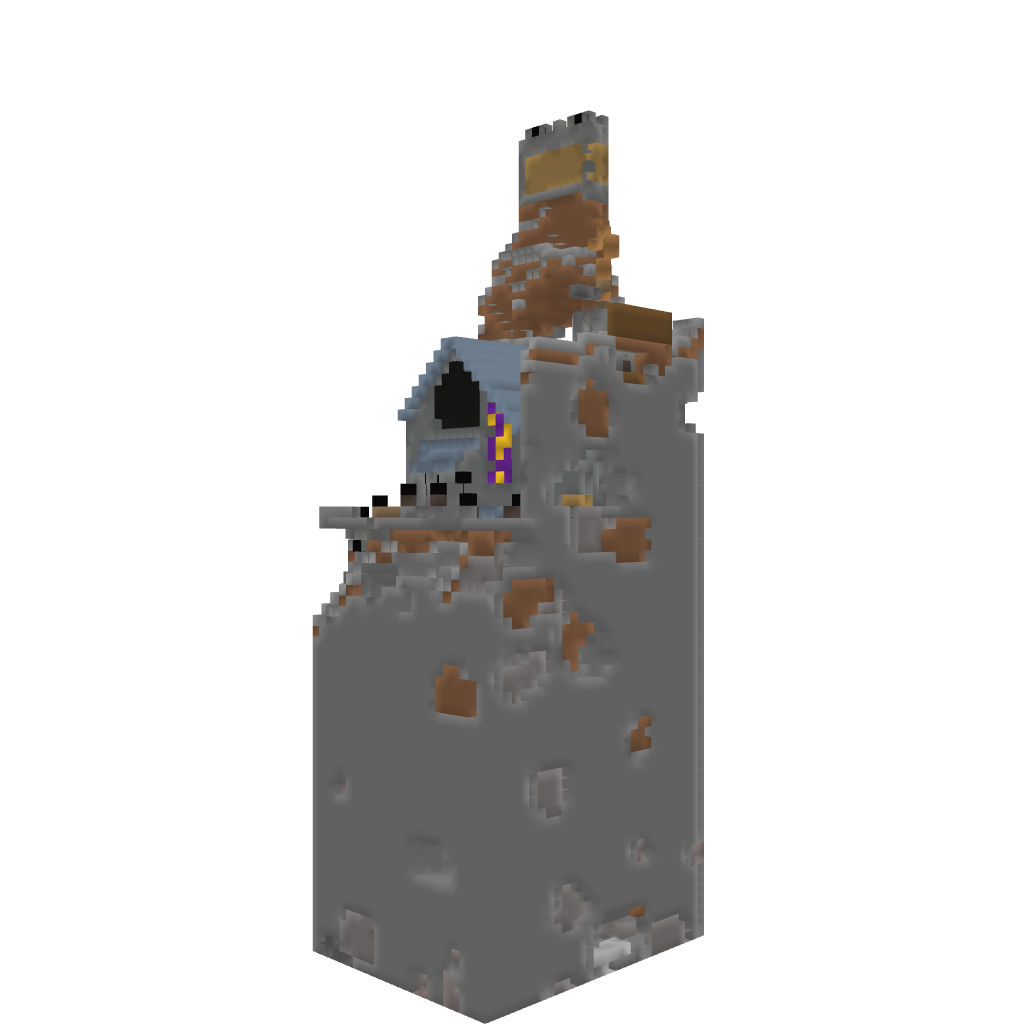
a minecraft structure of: Small lovely church